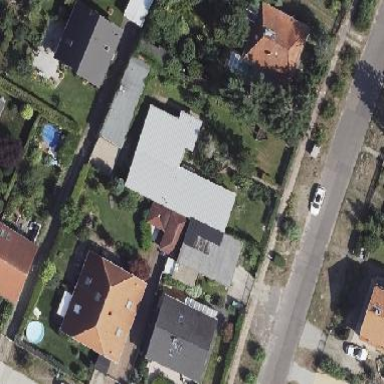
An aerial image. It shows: House with flat roof.